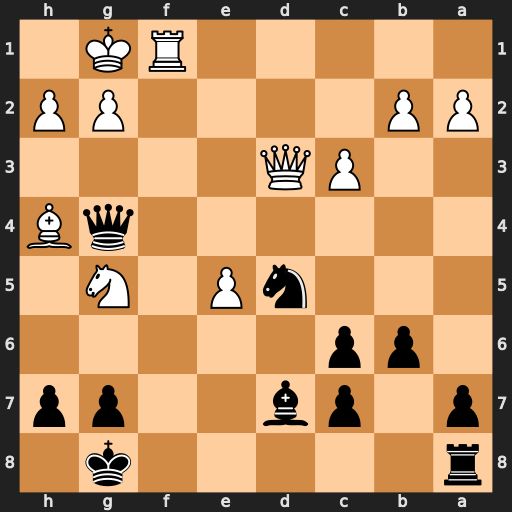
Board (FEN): r5k1/p1pb2pp/1pp5/3nP1N1/6qB/2PQ4/PP4PP/5RK1
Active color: b
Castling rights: -
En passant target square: -
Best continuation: Qxh4 Qf3 Nf6